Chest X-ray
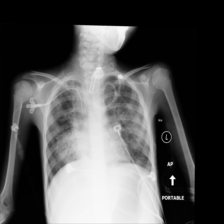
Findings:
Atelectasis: negative
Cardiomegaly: negative
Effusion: negative
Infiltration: positive
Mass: negative
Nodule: negative
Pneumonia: negative
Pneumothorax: negative
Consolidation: positive
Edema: negative
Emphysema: negative
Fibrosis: negative
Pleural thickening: negative
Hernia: negative